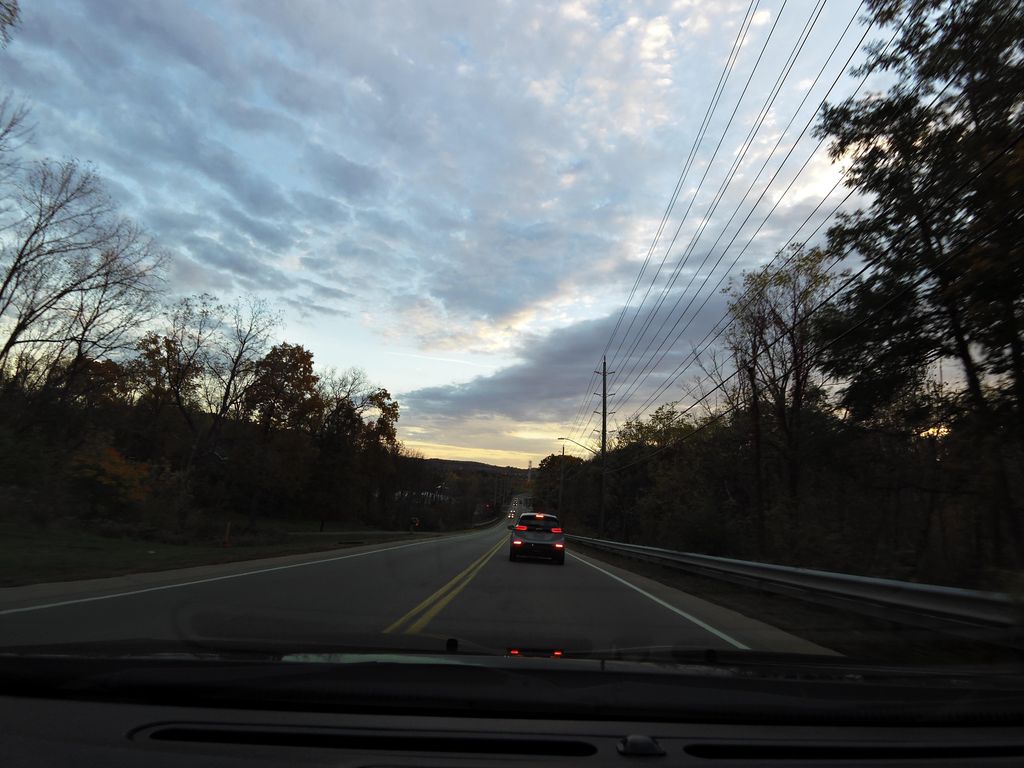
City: hamilton